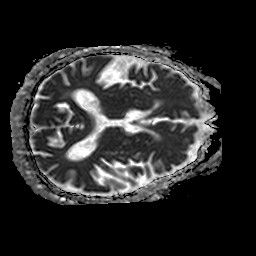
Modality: ADC
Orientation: axial
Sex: male
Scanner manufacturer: philips
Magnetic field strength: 1.5 T
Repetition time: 4.819 s
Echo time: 0.07764 s